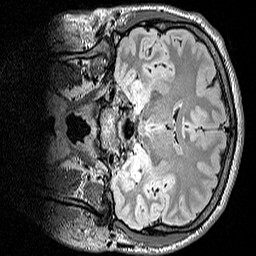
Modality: FLAIR
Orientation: coronal
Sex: male
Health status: ill
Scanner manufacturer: siemens
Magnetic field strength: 3 T
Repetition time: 5 s
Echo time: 0.388 s